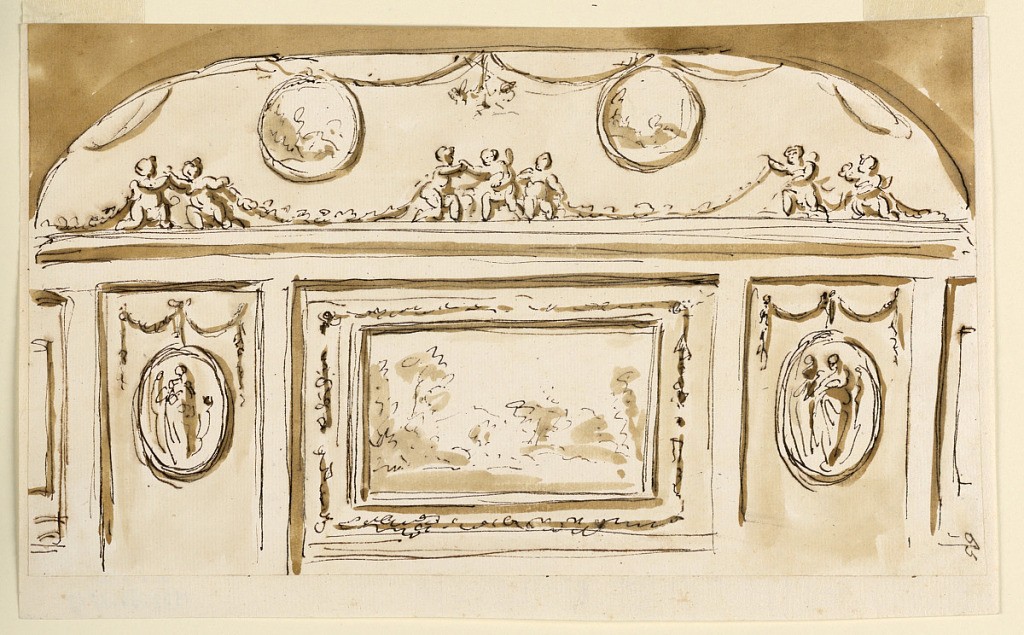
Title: Wall Elevation with Swags and Medallions
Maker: Giuseppe Barberi, Italian, 1746–1809
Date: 1746–1809
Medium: Pen and brown ink, brush and brown wash on off-white laid paper, lined
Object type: Drawing
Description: Design for wall elevation with swags, vegetal motifs, putti, and figural medallions, with a large landscape at center.